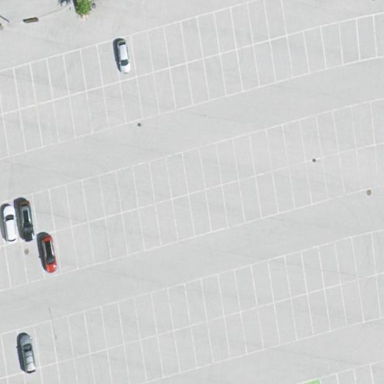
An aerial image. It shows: Parking area with asphalt surface.